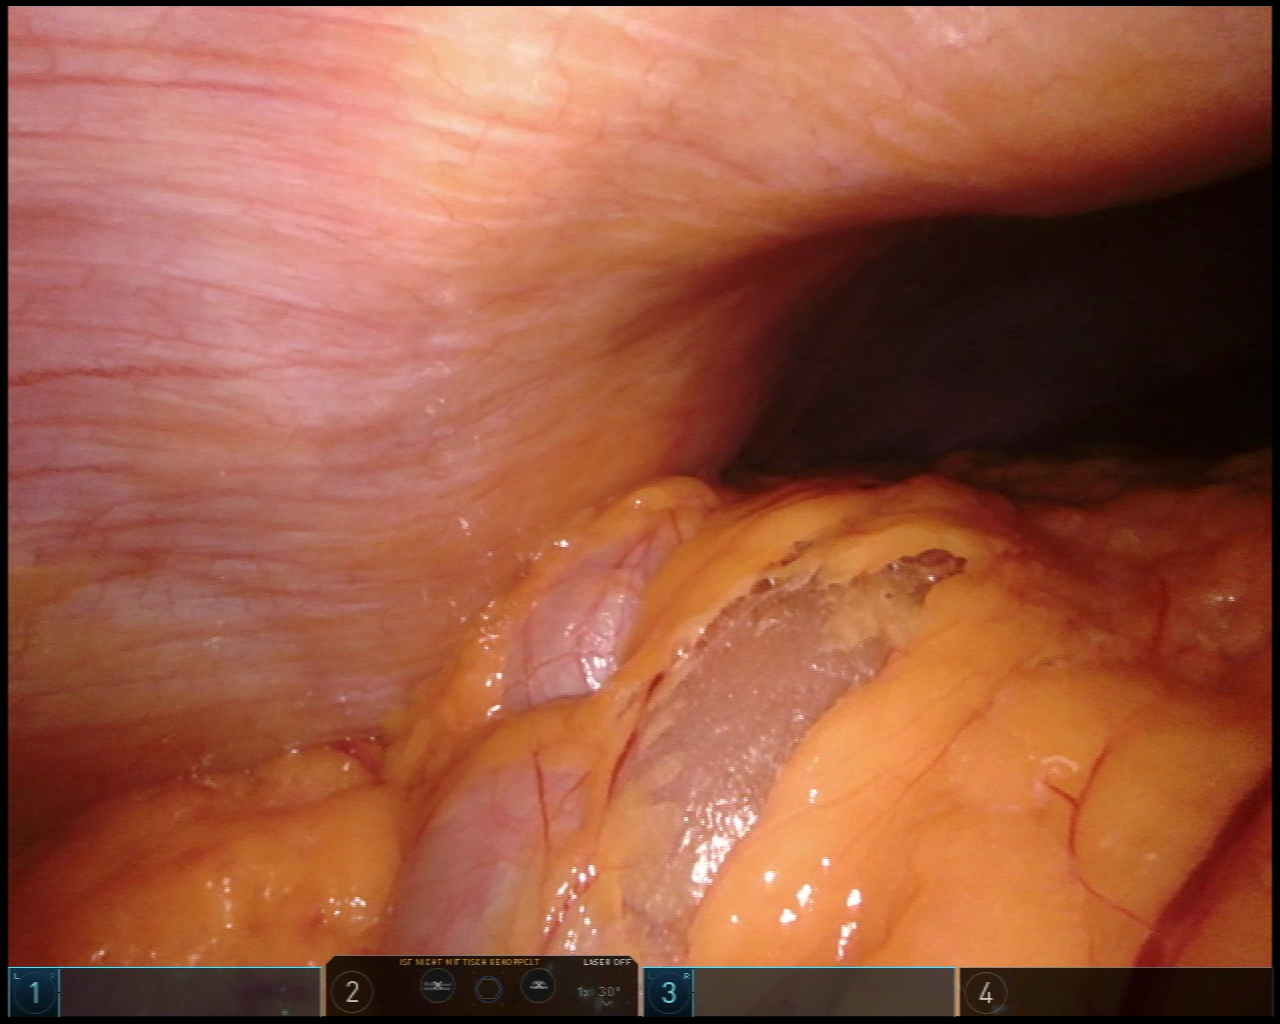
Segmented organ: abdominal_wall
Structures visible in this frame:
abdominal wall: yes
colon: yes
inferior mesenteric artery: no
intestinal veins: no
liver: no
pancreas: no
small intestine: no
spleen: no
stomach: no
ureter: no
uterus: no
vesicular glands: no